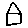
Label: house